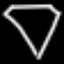
Label: diamond